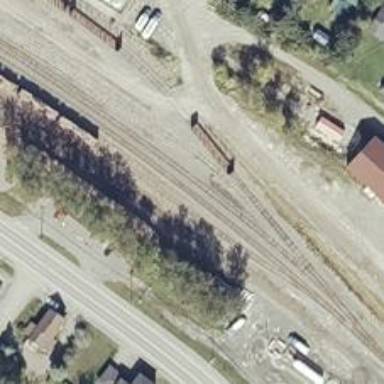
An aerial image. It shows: Railway track.